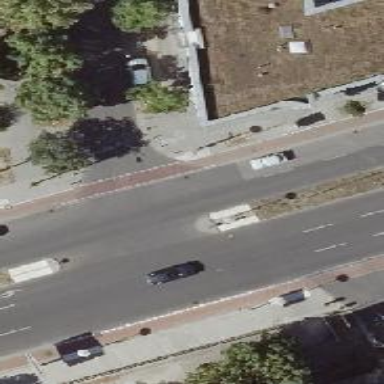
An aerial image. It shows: Unmarked crossing with pedestrian island.